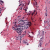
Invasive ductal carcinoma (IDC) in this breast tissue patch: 1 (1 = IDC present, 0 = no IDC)